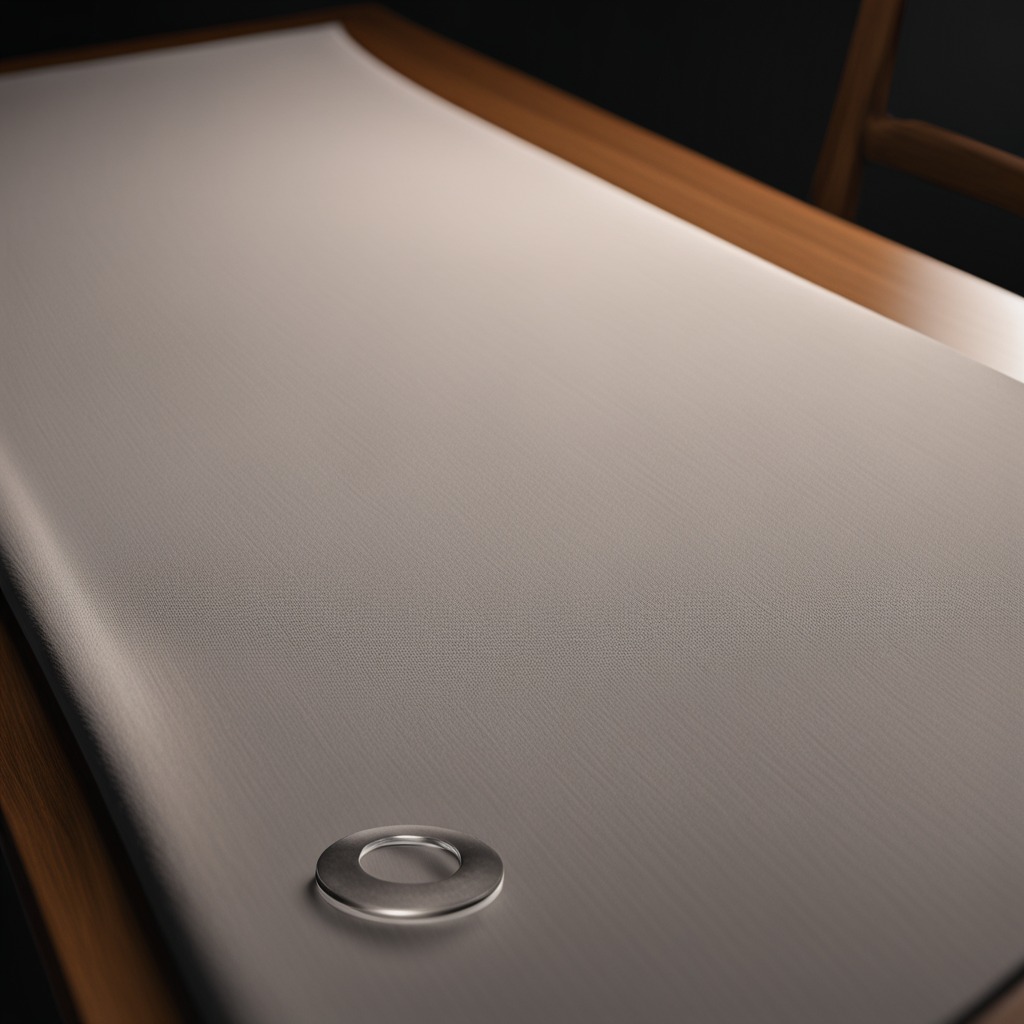
A flat metal washer is lying on the wooden table.